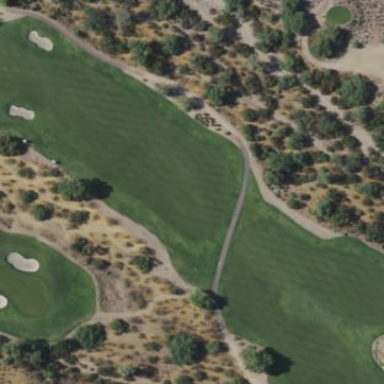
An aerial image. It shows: Golf rough area.